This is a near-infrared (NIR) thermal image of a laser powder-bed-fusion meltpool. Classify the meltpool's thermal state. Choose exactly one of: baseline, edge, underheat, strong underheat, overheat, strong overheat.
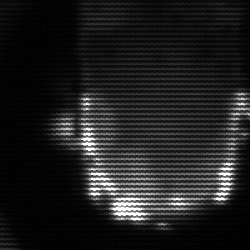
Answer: baseline